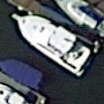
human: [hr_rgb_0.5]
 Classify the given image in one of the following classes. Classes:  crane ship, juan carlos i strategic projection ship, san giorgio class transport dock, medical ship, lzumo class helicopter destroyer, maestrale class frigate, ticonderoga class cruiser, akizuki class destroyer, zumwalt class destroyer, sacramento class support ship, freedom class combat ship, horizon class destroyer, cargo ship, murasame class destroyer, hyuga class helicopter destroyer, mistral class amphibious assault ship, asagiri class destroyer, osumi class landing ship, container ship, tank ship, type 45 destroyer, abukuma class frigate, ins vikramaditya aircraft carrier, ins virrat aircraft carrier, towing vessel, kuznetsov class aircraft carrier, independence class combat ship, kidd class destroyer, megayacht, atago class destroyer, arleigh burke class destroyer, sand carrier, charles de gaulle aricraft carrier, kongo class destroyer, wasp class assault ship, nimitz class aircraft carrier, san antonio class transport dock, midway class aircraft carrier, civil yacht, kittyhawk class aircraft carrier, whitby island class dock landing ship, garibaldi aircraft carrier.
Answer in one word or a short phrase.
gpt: Civil yacht